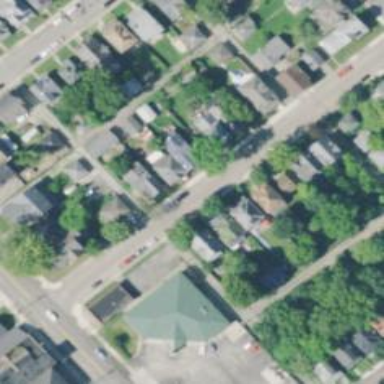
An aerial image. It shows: Alley classified as service road.